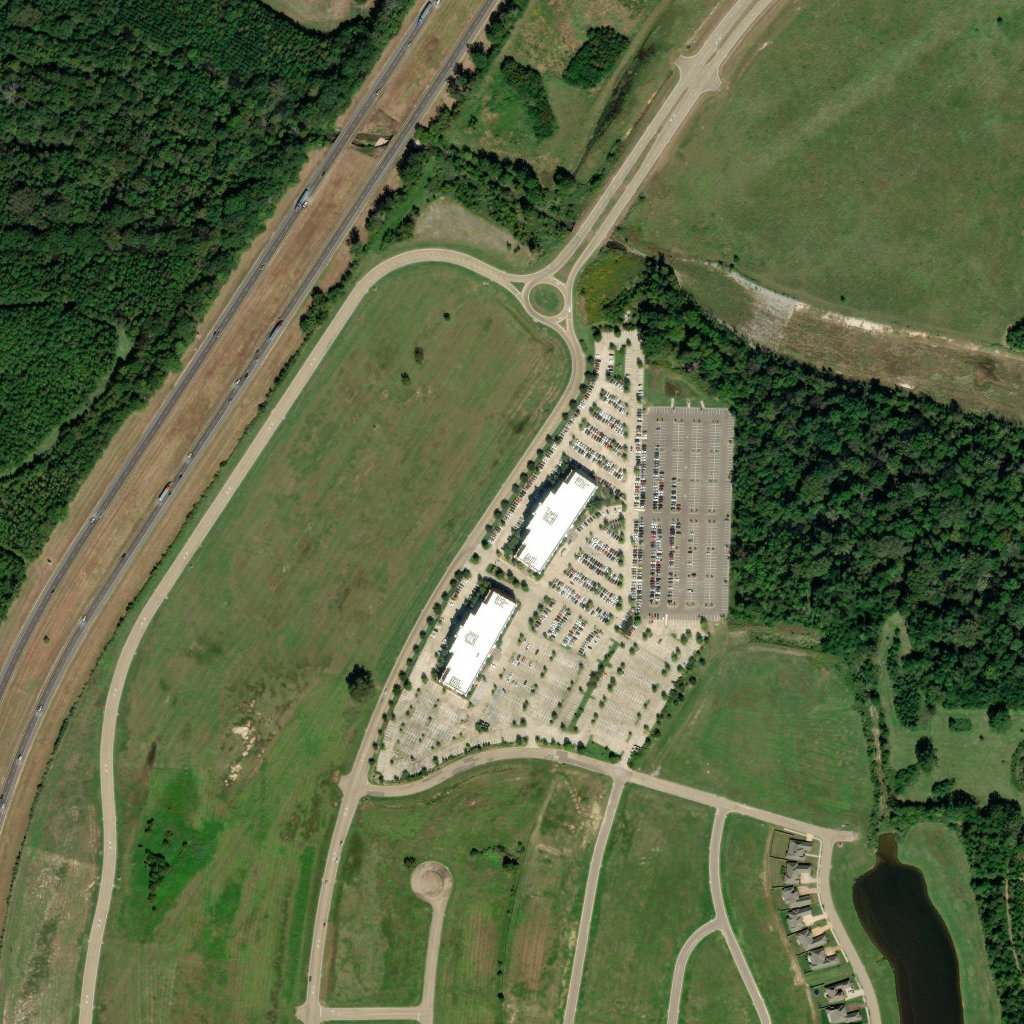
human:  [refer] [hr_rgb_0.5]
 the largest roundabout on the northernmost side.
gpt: <box>[[50, 26, 56, 32, 0]]</box>